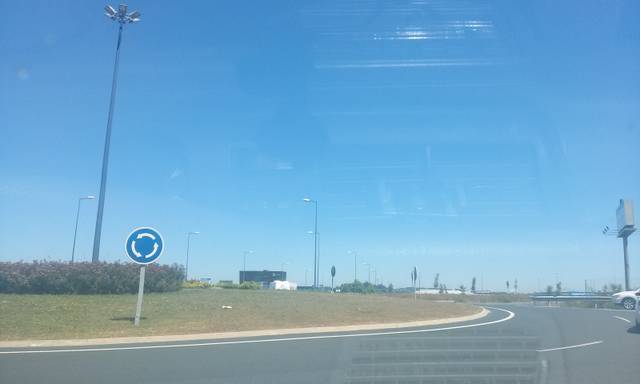
Region: Spain
Coordinates: 43.034, -7.555